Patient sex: M
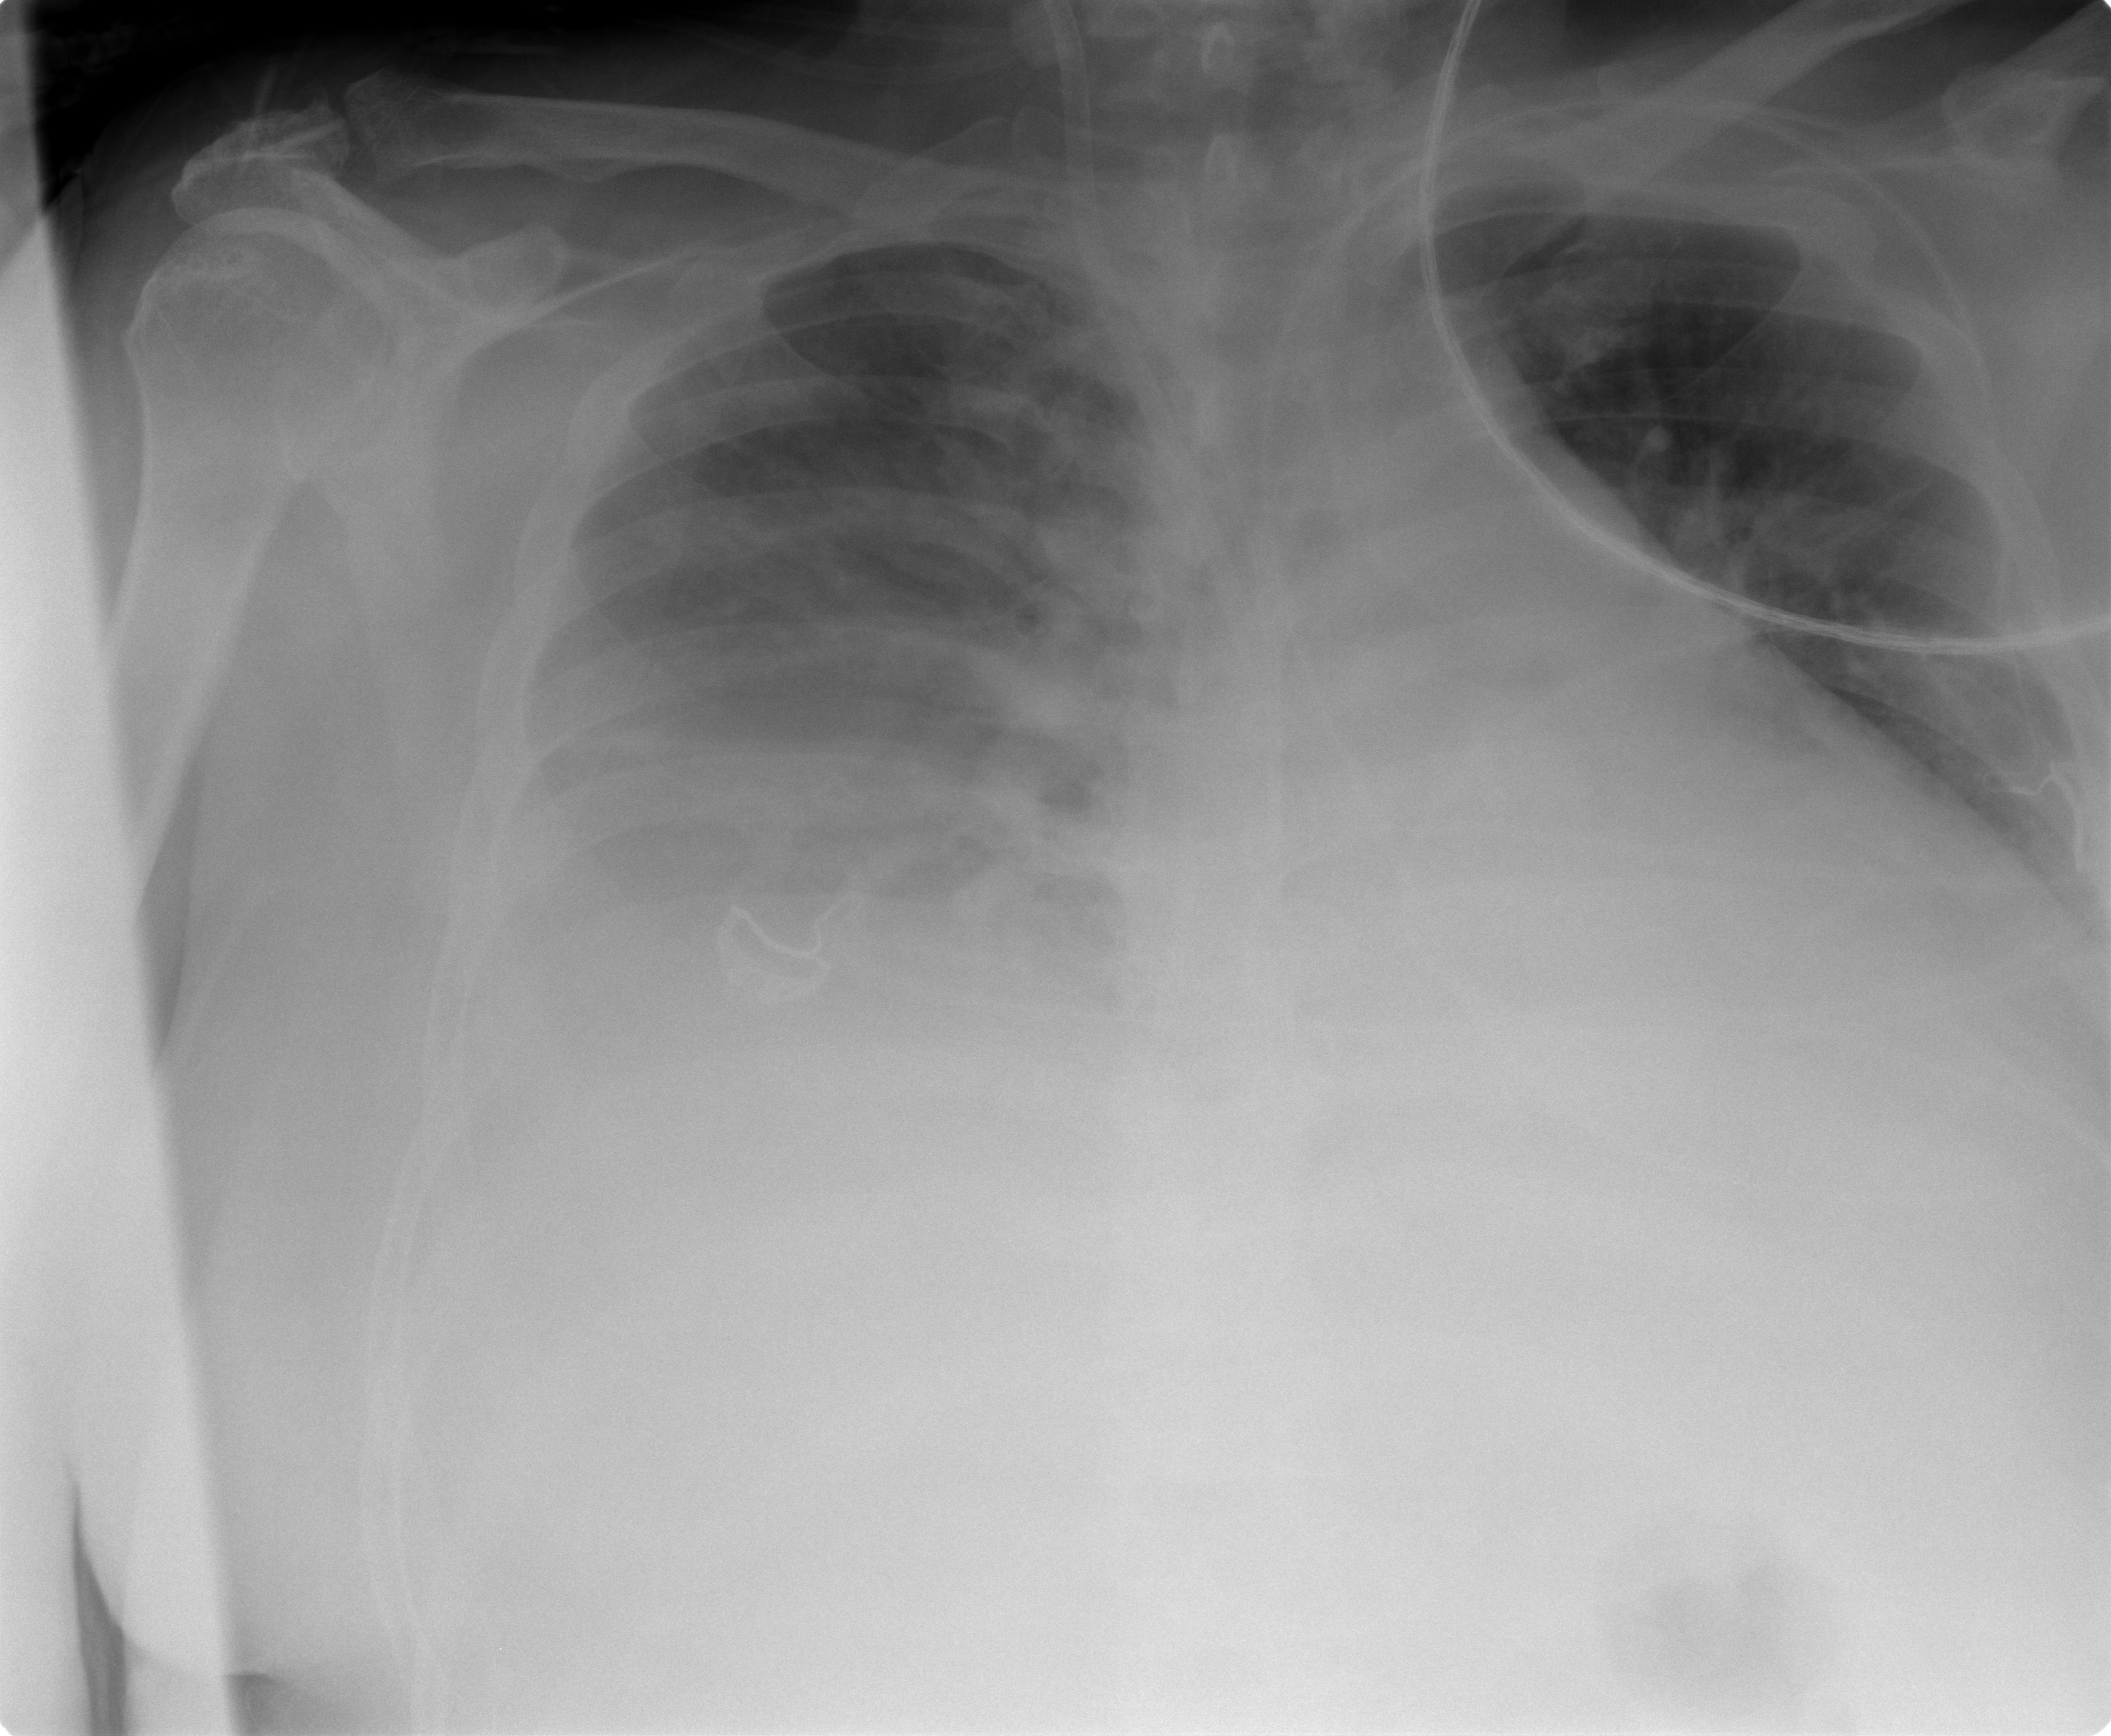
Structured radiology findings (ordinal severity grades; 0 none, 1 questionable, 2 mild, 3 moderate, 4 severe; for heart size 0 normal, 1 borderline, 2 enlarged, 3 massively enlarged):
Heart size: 2
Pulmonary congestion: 2
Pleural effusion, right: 3
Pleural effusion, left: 0
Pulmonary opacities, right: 0
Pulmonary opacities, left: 0
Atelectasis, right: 2
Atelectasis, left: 0